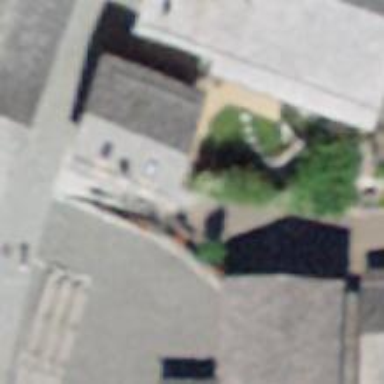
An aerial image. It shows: Building with tile roof.